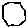
Label: hexagon